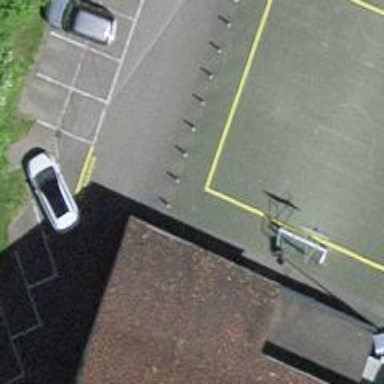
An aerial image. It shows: Bollard.